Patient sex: F
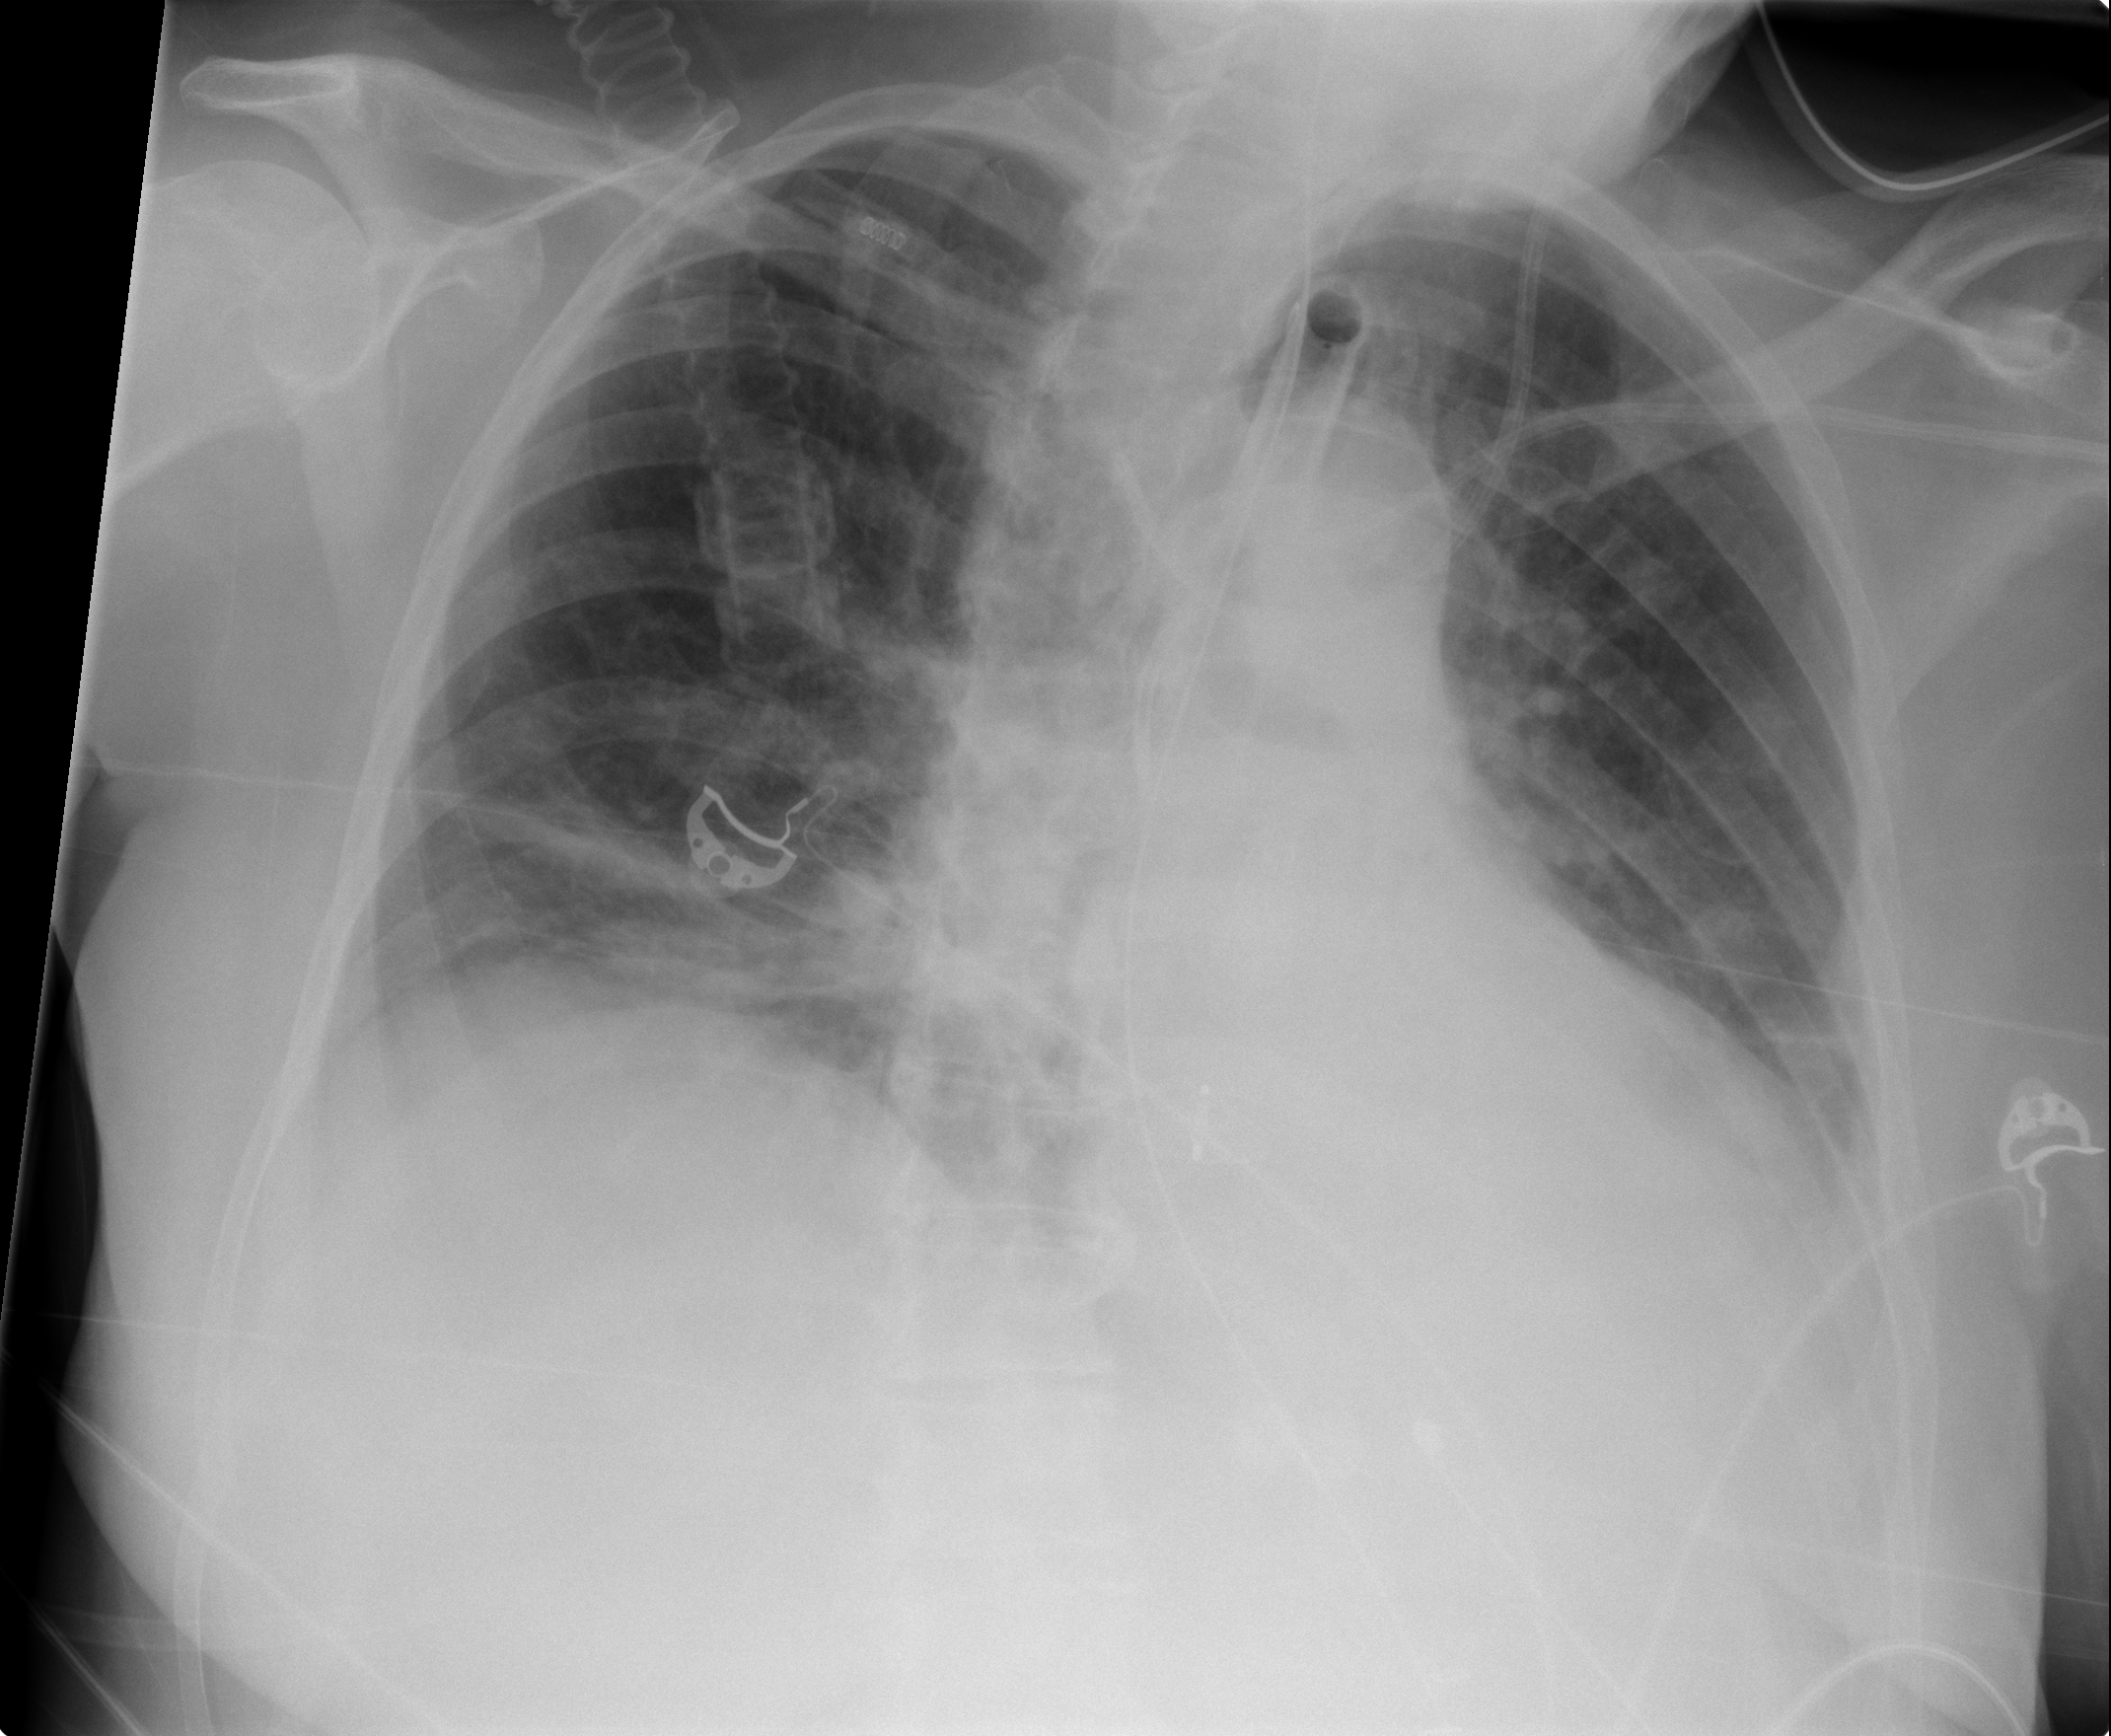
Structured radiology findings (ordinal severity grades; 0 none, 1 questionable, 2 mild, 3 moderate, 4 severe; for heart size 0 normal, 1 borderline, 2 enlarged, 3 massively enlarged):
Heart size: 2
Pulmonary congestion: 2
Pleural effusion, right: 0
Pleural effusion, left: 2
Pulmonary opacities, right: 2
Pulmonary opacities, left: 1
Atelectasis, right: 2
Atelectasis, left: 2